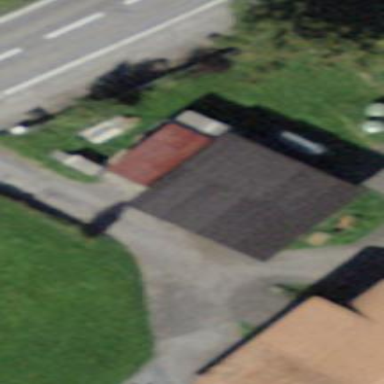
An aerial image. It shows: Shed.